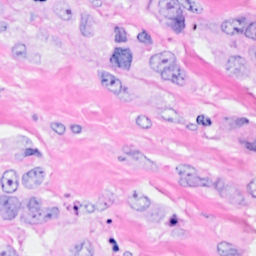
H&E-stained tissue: Breast